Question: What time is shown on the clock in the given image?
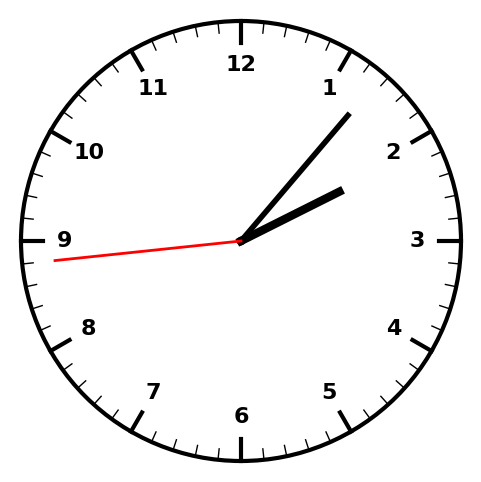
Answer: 02:06:44